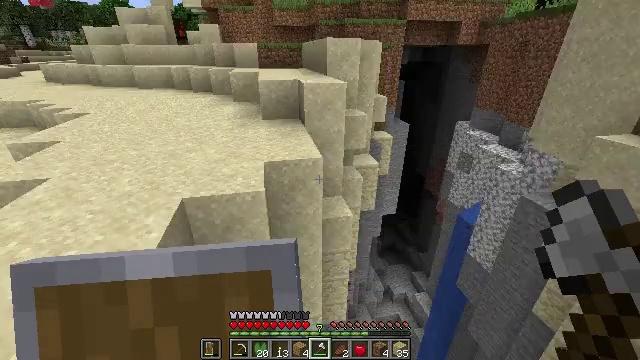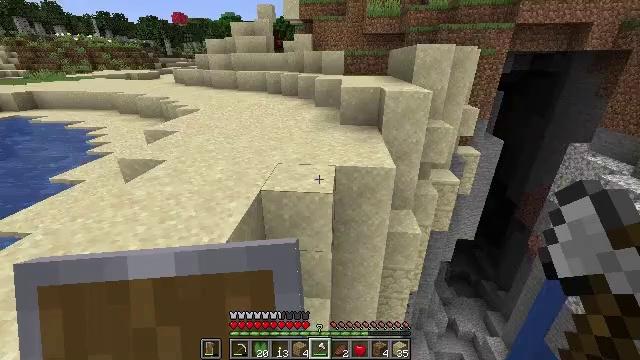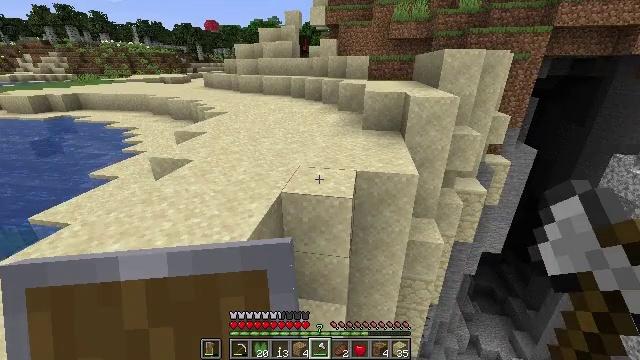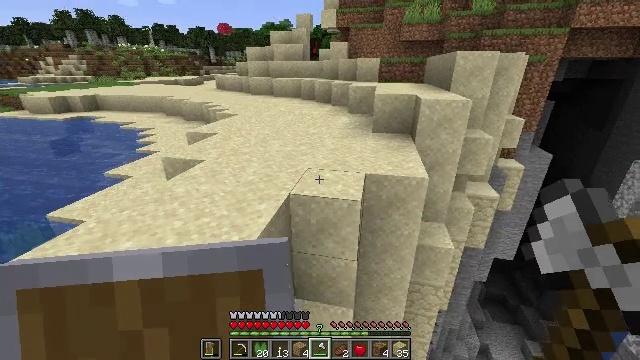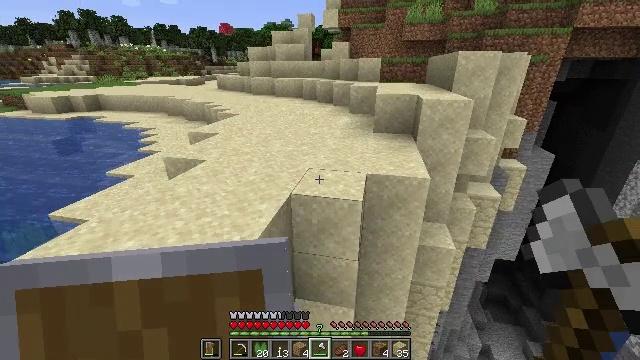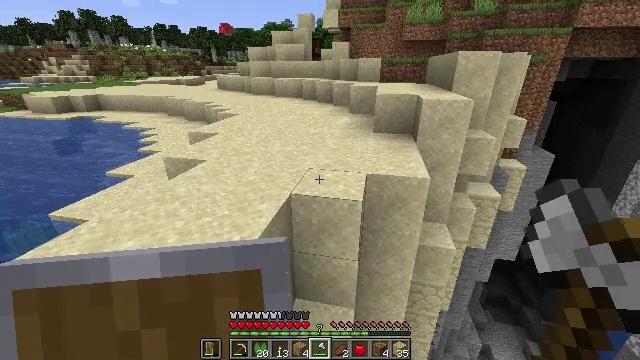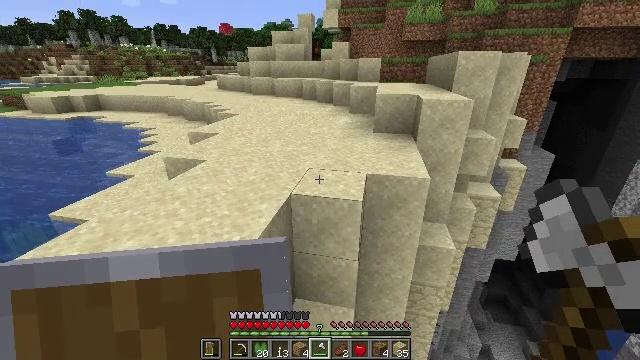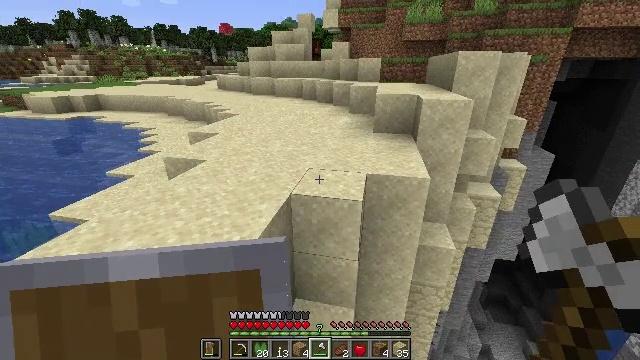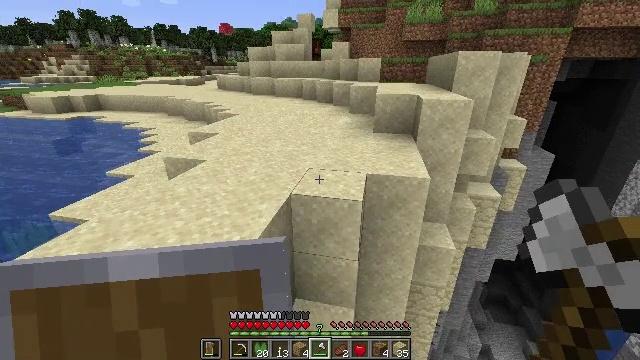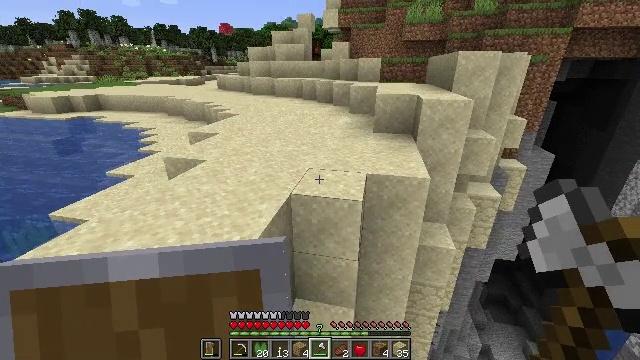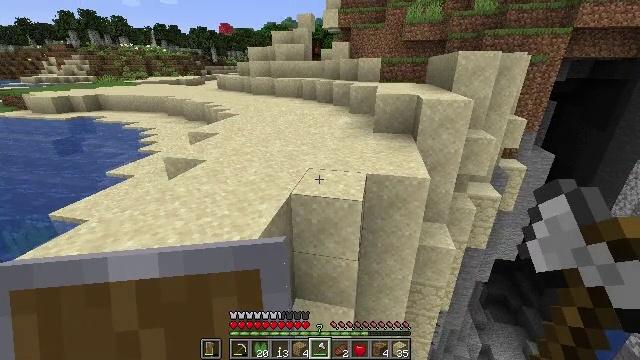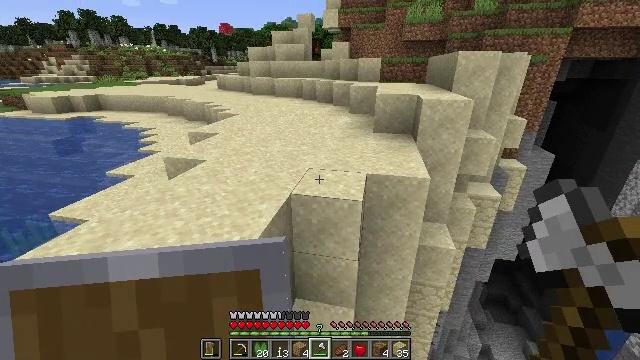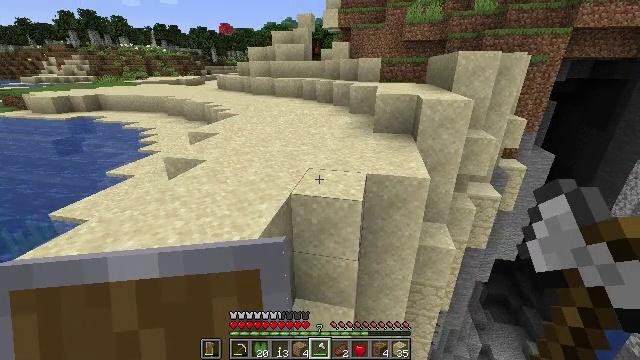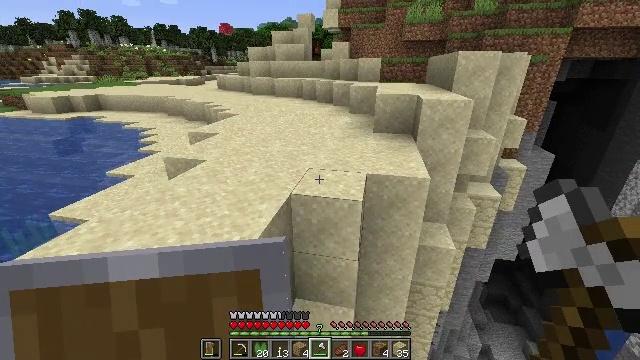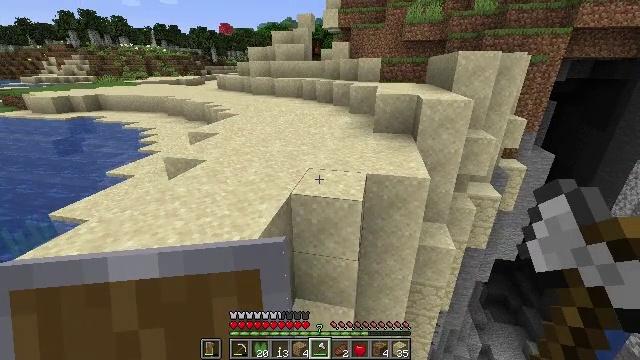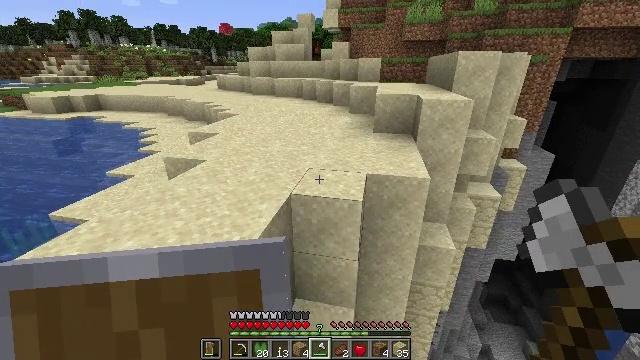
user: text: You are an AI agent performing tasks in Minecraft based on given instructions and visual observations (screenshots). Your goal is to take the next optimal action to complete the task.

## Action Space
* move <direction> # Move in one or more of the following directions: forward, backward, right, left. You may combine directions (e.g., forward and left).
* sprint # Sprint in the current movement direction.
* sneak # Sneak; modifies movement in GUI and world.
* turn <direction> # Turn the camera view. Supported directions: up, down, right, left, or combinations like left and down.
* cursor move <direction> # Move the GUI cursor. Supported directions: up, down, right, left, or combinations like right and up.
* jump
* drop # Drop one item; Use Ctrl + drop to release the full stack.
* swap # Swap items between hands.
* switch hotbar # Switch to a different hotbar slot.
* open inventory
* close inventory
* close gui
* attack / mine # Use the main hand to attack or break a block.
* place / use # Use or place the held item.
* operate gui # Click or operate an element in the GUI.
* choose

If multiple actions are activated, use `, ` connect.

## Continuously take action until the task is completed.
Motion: motion action
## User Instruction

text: Break the sand block.
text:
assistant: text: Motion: turn left and up
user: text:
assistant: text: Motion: turn left
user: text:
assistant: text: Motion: turn left
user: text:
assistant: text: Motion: no_op
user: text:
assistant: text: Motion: no_op
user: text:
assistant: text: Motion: no_op
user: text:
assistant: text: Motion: no_op
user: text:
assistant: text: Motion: no_op
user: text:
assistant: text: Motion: no_op
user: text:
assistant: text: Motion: no_op
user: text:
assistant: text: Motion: no_op
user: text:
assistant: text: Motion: no_op
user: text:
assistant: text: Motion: no_op
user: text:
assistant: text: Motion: no_op
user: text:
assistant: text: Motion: no_op
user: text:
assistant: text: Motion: no_op
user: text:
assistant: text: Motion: no_op
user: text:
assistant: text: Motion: no_op
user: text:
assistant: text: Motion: no_op
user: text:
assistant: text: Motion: no_op
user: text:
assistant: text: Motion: move forward
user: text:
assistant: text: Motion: move forward
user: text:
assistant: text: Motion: move forward
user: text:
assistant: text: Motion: move forward
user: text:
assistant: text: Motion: move forward
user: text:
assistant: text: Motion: move forward
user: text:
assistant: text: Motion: move forward
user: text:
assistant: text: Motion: move forward
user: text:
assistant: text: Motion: move forward
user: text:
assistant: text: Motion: move forward